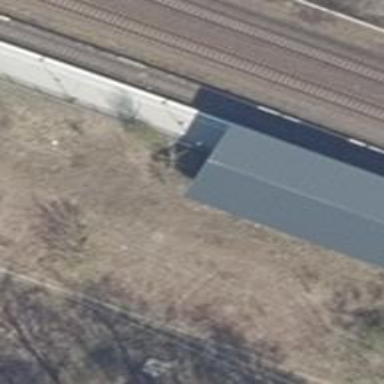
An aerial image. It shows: Public transport shelter.